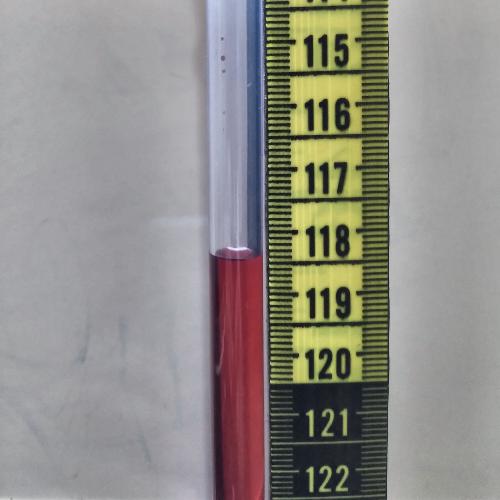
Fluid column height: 118.4 cm